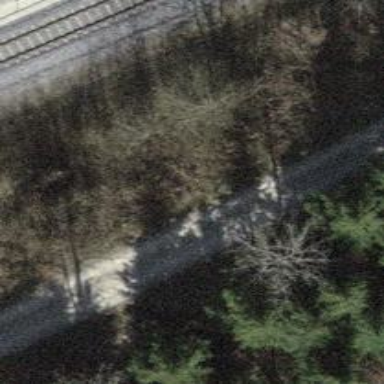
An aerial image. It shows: Gravel track with grade 2 tracktype.